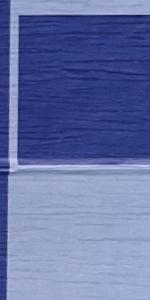
Label: Empty